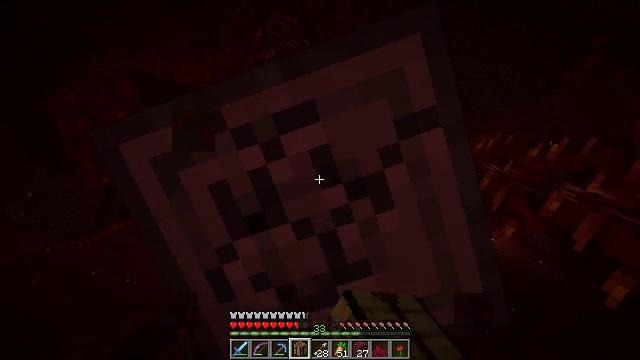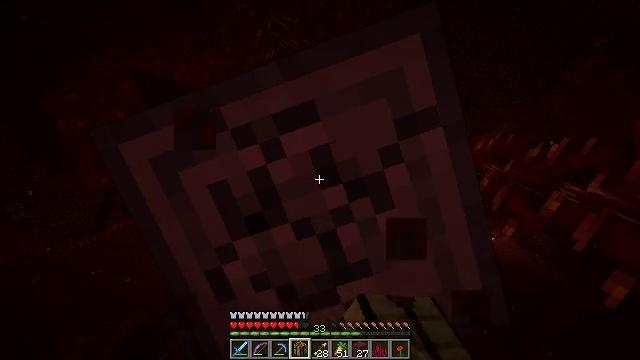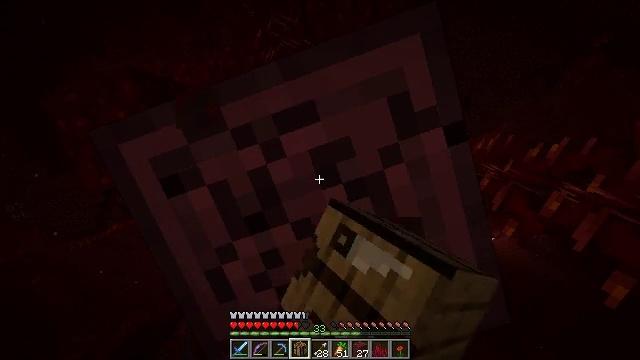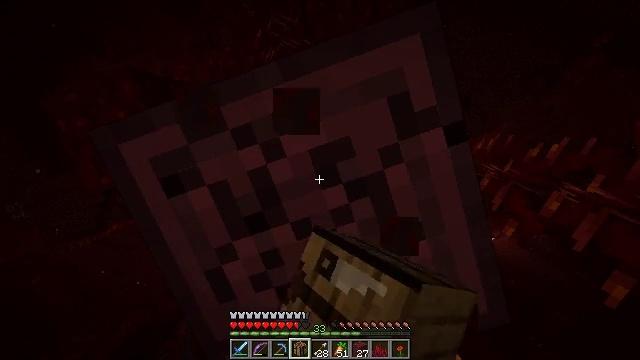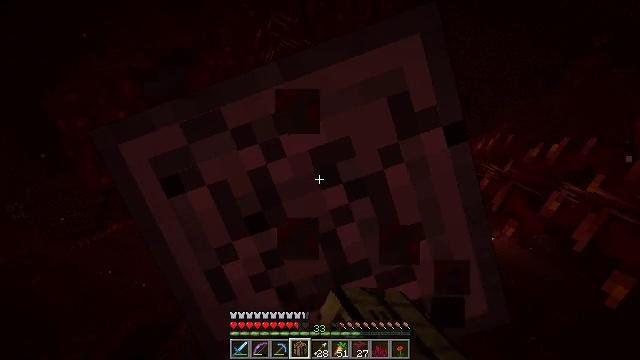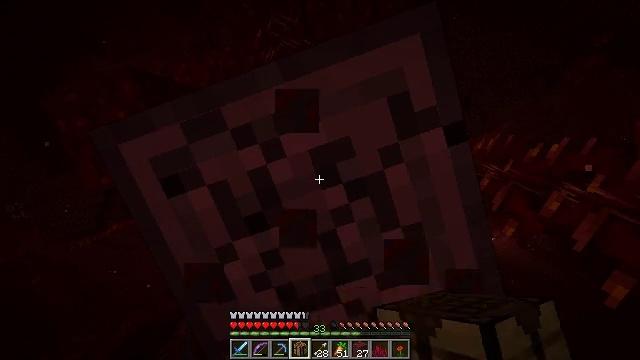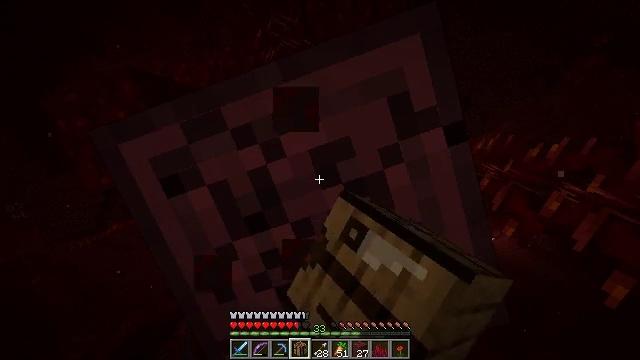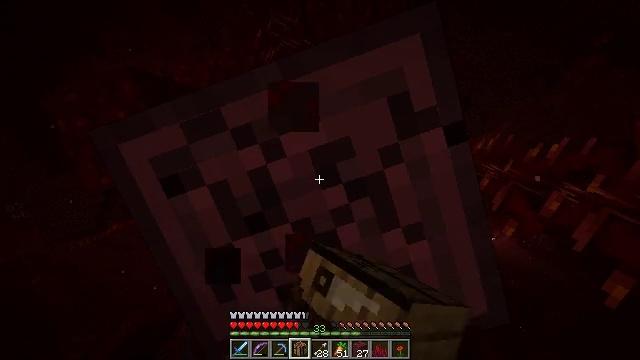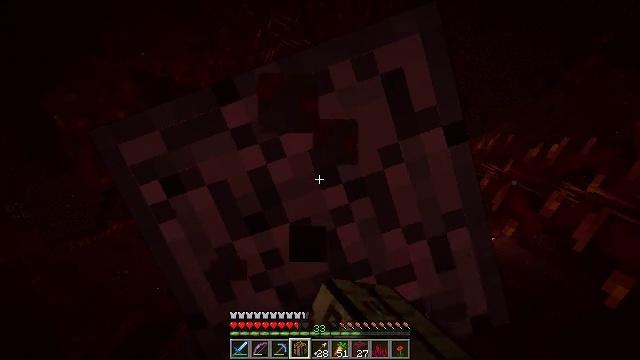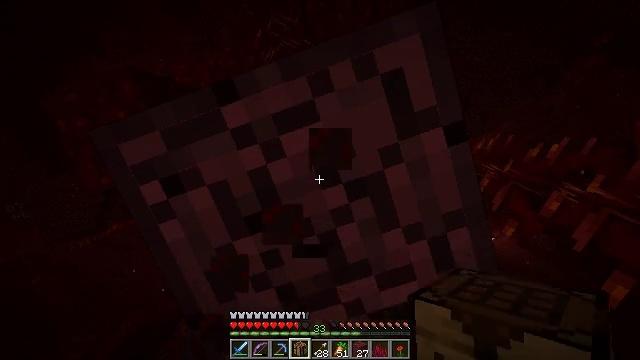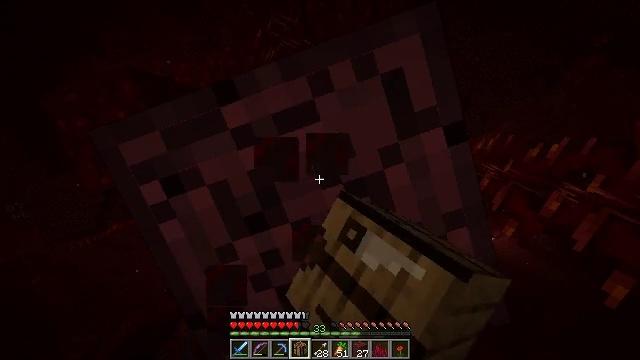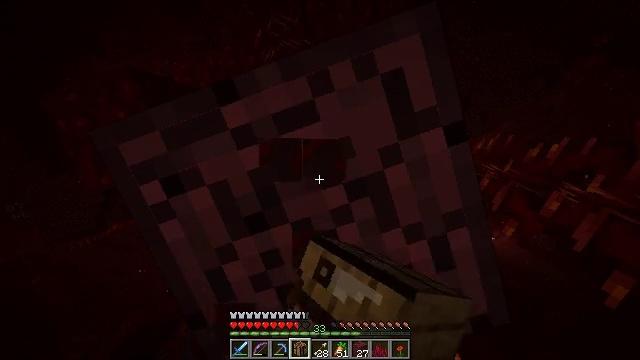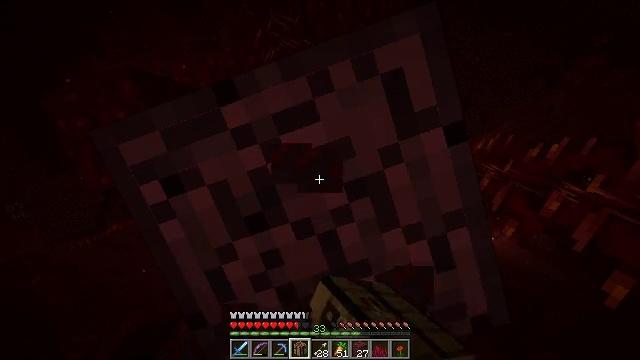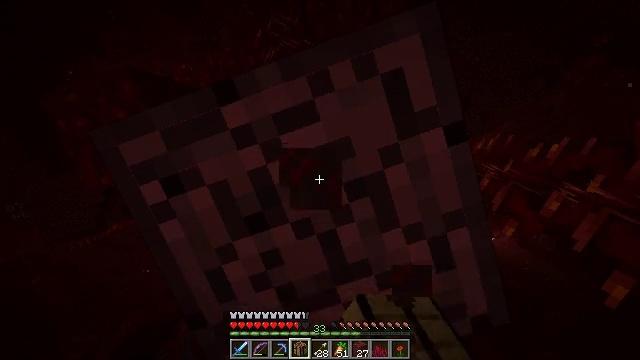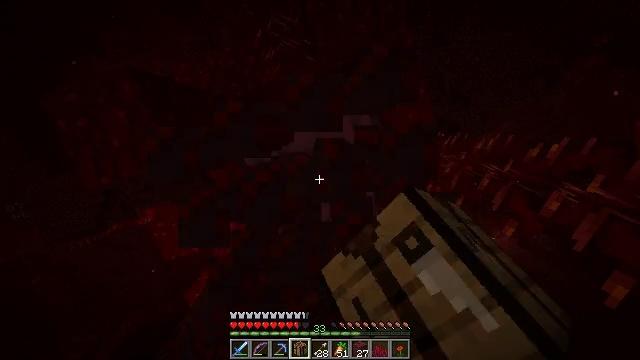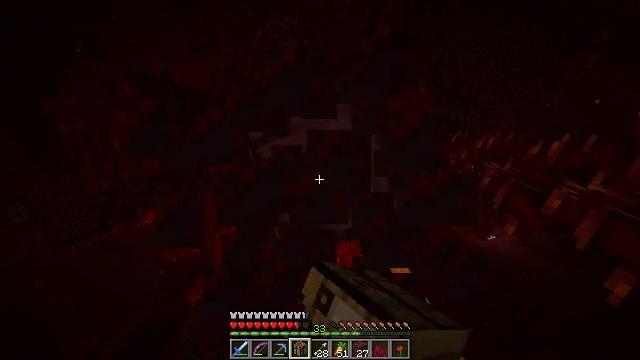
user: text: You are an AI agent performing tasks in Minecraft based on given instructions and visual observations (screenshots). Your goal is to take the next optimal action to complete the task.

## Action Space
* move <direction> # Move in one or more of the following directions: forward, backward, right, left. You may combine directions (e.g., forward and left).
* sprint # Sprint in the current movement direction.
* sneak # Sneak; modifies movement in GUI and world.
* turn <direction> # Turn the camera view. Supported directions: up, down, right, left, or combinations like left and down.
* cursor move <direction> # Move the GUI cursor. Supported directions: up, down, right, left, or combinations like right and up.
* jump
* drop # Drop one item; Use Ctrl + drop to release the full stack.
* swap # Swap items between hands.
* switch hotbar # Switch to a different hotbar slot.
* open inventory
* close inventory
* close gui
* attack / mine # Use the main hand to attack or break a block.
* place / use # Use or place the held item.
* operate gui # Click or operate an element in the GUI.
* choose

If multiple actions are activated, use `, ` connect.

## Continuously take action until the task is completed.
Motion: motion action
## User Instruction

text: Break the crimson stem to collect it.
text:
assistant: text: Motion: sneak, attack / mine
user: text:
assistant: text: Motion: sneak, attack / mine
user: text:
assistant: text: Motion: sneak, attack / mine
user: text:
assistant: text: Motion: sneak, attack / mine
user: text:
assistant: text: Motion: sneak, attack / mine
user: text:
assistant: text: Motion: sneak, attack / mine
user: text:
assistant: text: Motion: sneak, attack / mine
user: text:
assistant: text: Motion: sneak, attack / mine
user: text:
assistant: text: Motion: sneak, attack / mine
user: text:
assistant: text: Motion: sneak, attack / mine
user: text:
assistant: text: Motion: sneak, attack / mine
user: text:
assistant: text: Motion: sneak, attack / mine
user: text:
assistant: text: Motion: sneak, attack / mine
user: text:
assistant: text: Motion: sneak, attack / mine
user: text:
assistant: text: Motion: sneak, attack / mine
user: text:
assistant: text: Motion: sneak, attack / mine
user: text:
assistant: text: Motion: sneak, attack / mine
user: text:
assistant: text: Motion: sneak, turn left, attack / mine
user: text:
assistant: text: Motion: sneak, turn left, attack / mine
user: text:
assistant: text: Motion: sneak, attack / mine
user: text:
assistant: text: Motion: sneak, attack / mine
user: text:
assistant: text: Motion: sneak, attack / mine
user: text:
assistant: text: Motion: sneak, attack / mine
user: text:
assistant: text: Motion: sneak, attack / mine
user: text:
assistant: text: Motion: sneak, attack / mine
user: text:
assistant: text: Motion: sneak, attack / mine
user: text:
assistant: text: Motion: sneak, attack / mine
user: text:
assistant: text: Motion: sneak, attack / mine
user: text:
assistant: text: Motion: sneak, attack / mine
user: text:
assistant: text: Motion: sneak, attack / mine